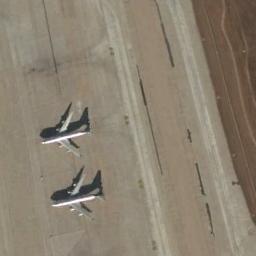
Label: airplane